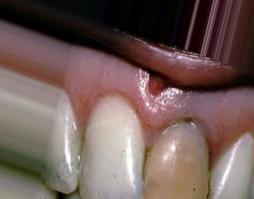
Condition: Tooth Discoloration